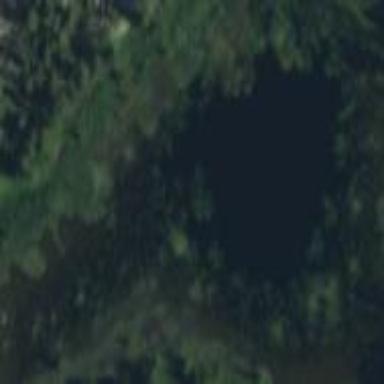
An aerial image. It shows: Beautiful lake surrounded by nature.